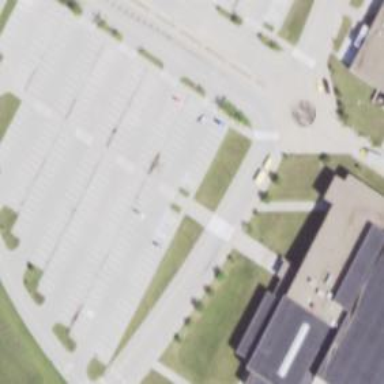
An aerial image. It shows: Parking space is available.